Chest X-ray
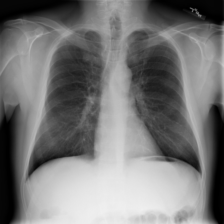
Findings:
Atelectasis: negative
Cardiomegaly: negative
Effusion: negative
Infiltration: negative
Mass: negative
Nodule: negative
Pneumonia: negative
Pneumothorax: negative
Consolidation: negative
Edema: negative
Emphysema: negative
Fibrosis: negative
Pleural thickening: negative
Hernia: negative